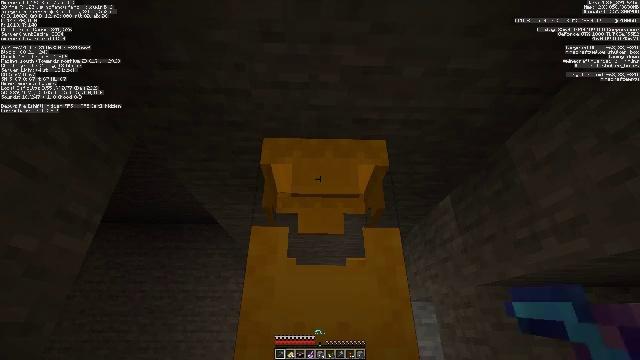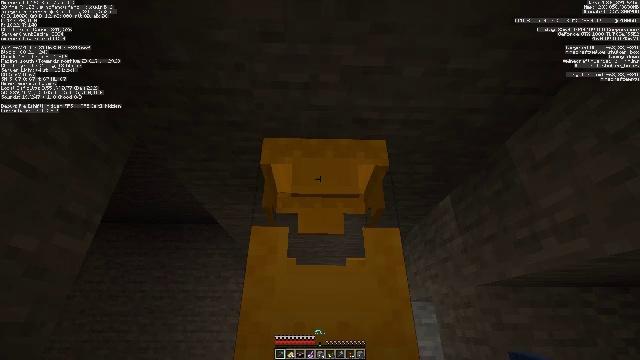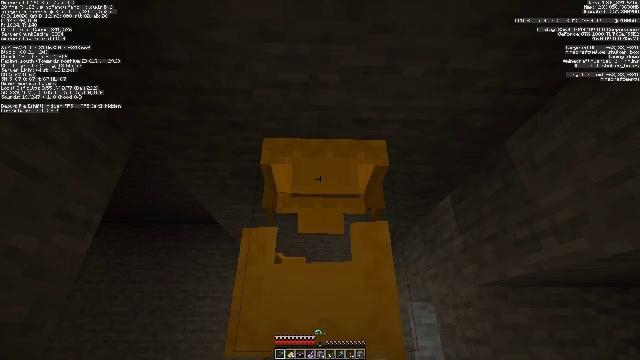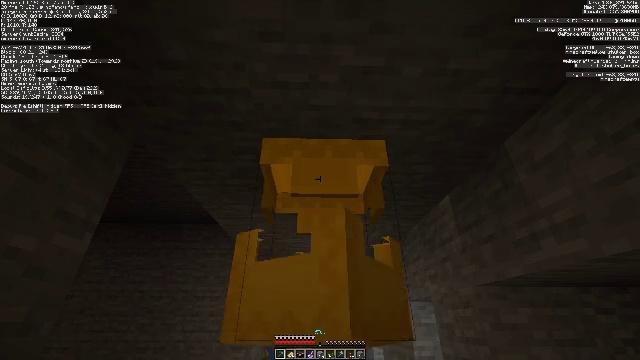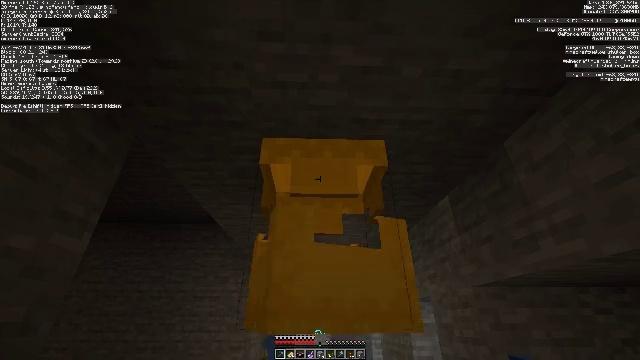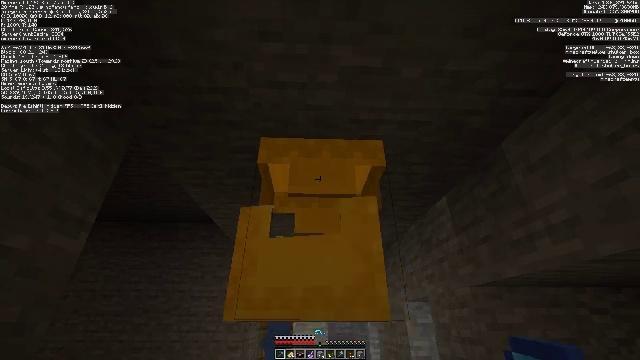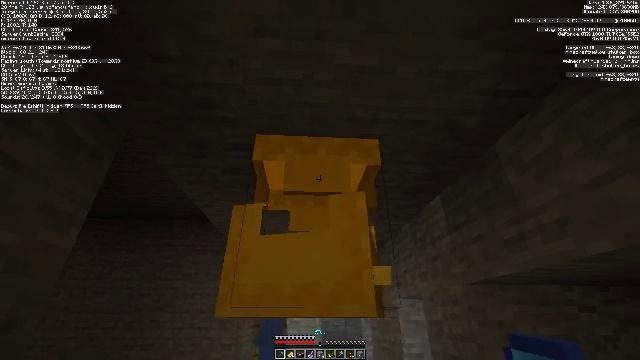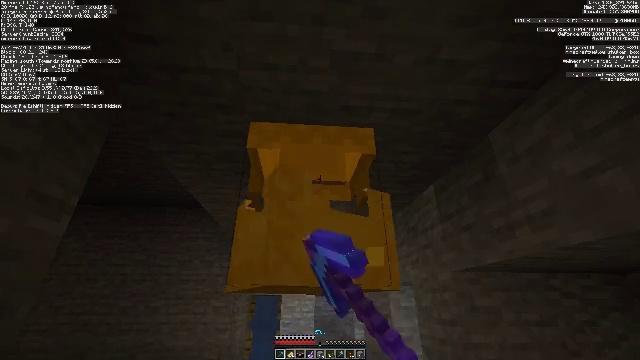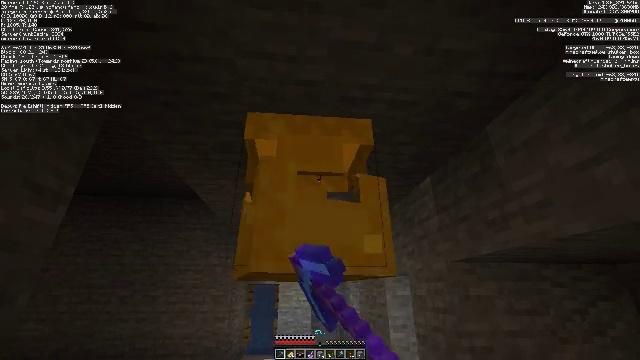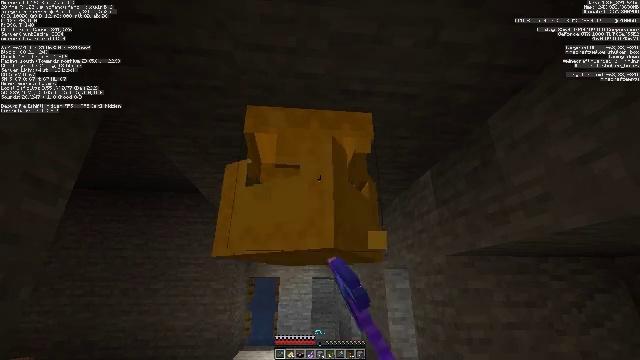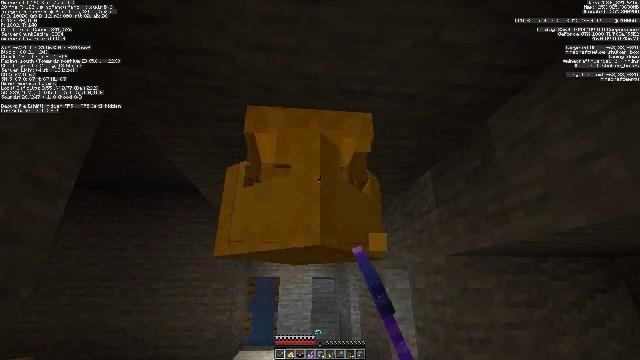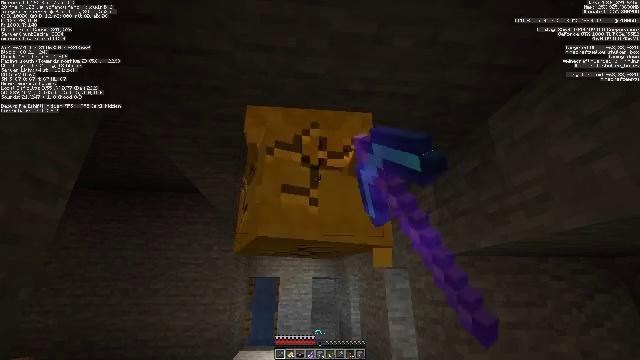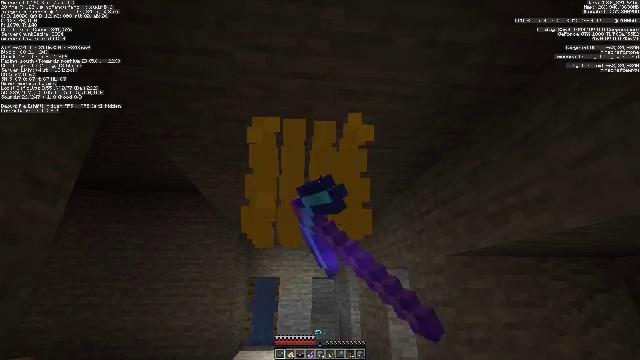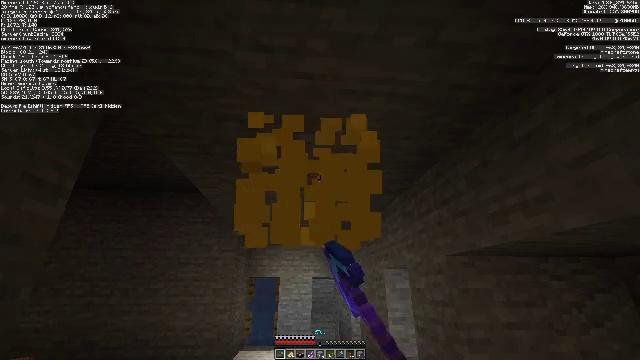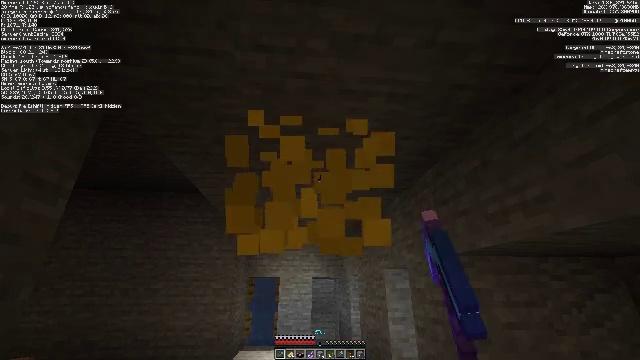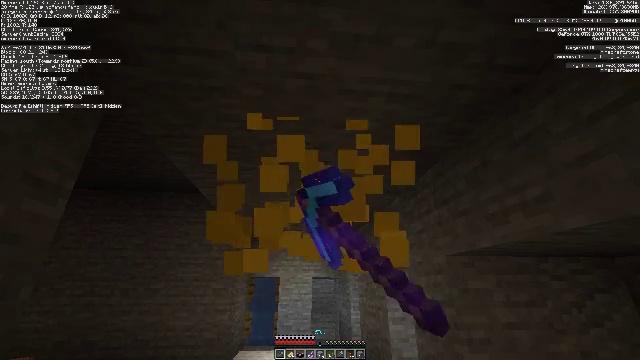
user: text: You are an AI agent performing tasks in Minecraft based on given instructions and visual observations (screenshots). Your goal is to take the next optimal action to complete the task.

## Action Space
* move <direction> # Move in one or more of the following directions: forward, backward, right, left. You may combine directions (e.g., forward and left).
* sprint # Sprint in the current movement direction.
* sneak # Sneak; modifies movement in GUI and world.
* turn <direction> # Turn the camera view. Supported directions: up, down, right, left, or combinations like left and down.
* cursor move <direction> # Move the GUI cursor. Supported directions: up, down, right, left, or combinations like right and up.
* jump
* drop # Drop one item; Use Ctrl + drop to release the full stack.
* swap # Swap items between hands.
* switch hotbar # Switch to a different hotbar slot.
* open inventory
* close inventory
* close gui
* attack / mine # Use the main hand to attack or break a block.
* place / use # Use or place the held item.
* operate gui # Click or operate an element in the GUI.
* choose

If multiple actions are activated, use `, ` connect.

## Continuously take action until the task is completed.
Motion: motion action
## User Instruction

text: Gather items from the yellow shulker box.
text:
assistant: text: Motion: switch to hotbar 1
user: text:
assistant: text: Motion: no_op
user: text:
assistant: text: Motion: no_op
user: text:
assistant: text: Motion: no_op
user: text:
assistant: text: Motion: no_op
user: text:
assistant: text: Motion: turn right, attack / mine
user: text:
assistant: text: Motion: turn right and down, attack / mine
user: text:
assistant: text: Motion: turn down, attack / mine
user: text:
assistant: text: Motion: turn down, attack / mine
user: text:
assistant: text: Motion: attack / mine
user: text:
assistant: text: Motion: attack / mine
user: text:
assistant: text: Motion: attack / mine
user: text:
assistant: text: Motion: attack / mine
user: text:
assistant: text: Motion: attack / mine
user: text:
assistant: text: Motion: attack / mine
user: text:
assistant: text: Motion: attack / mine
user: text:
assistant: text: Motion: attack / mine